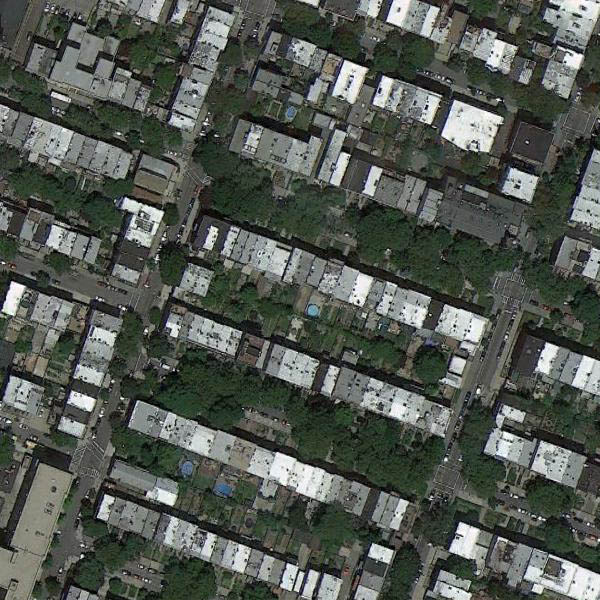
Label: DenseResidential